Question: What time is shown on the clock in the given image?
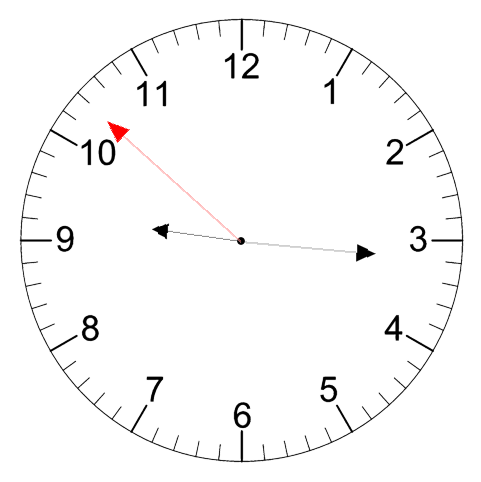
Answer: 09:15:52